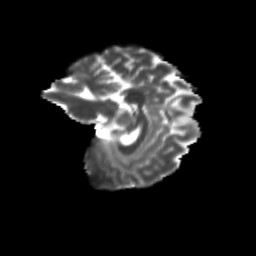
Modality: T2w
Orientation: sagittal
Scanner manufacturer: siemens
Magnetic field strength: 3 T
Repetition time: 9.2 s
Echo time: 0.084 s